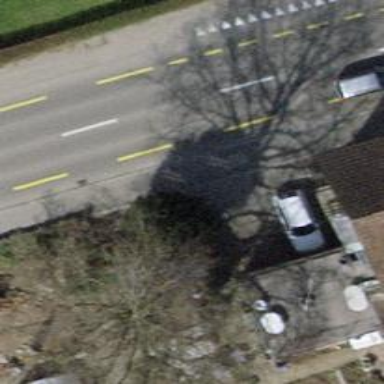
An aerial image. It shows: Sidewalk.